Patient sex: M
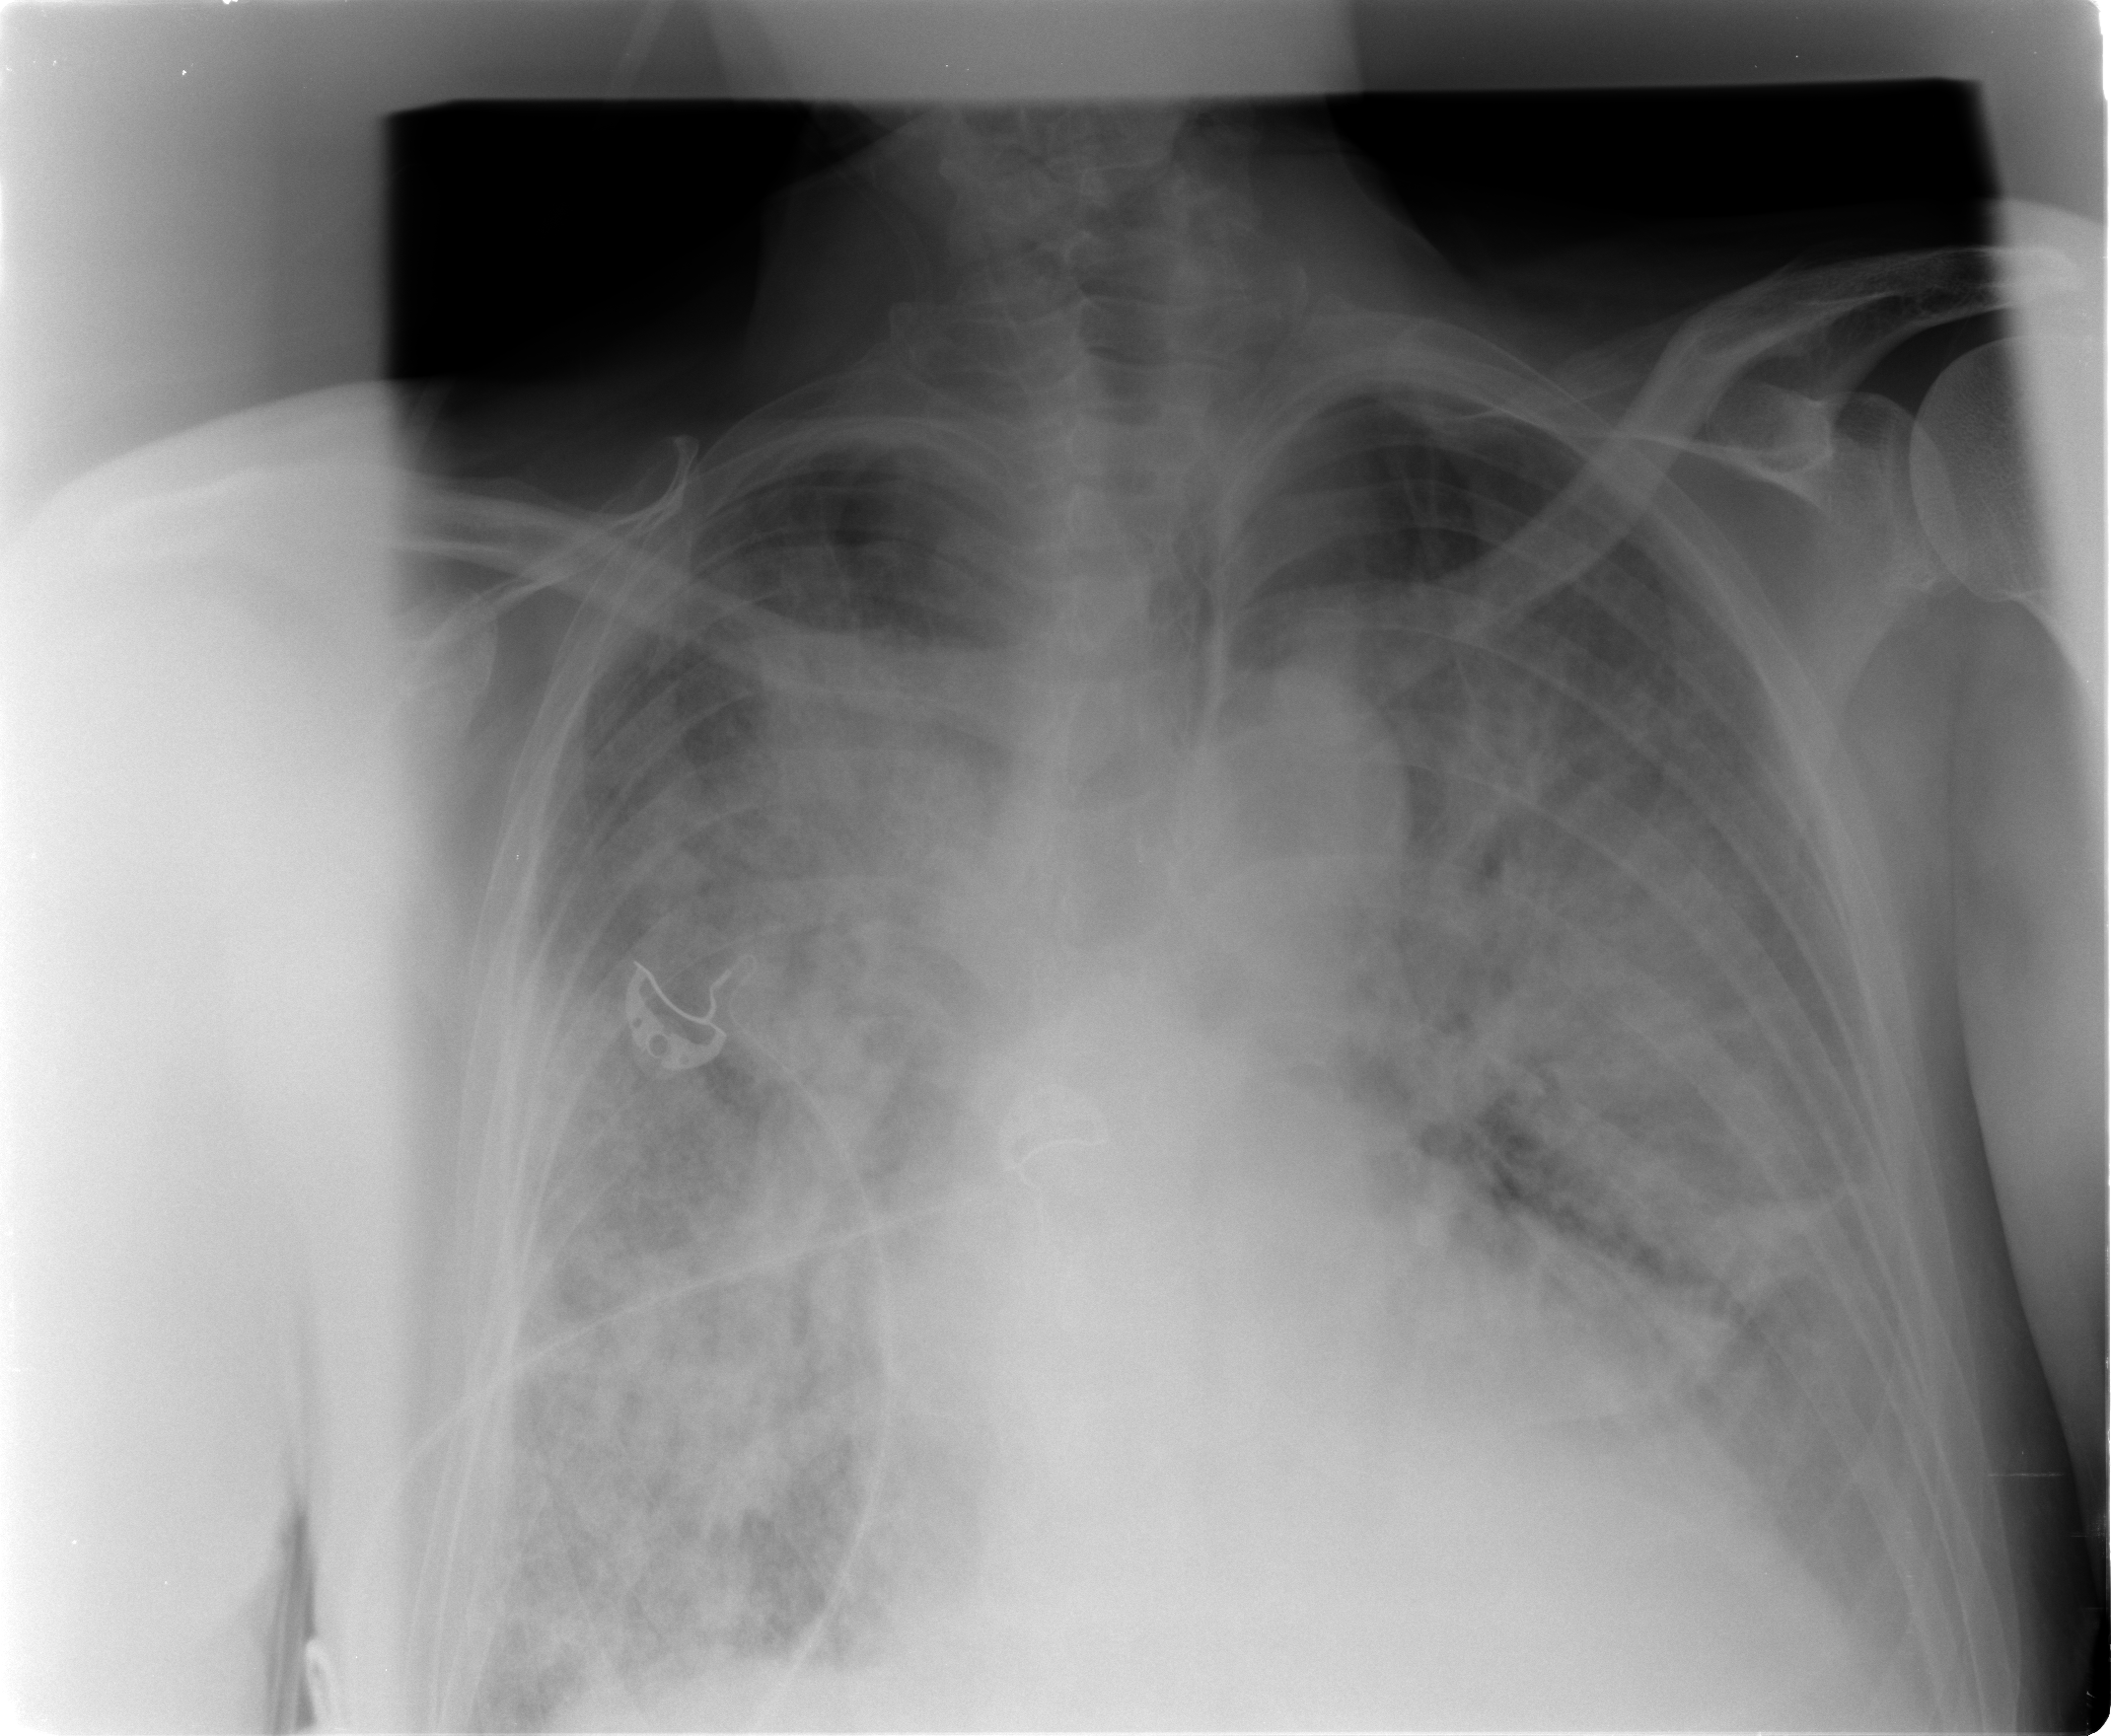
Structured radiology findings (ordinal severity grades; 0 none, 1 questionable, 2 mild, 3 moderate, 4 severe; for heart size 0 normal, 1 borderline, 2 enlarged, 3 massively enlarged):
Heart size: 2
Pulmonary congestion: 1
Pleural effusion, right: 2
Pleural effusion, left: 2
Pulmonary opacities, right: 4
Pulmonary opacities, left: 4
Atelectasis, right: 3
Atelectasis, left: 3